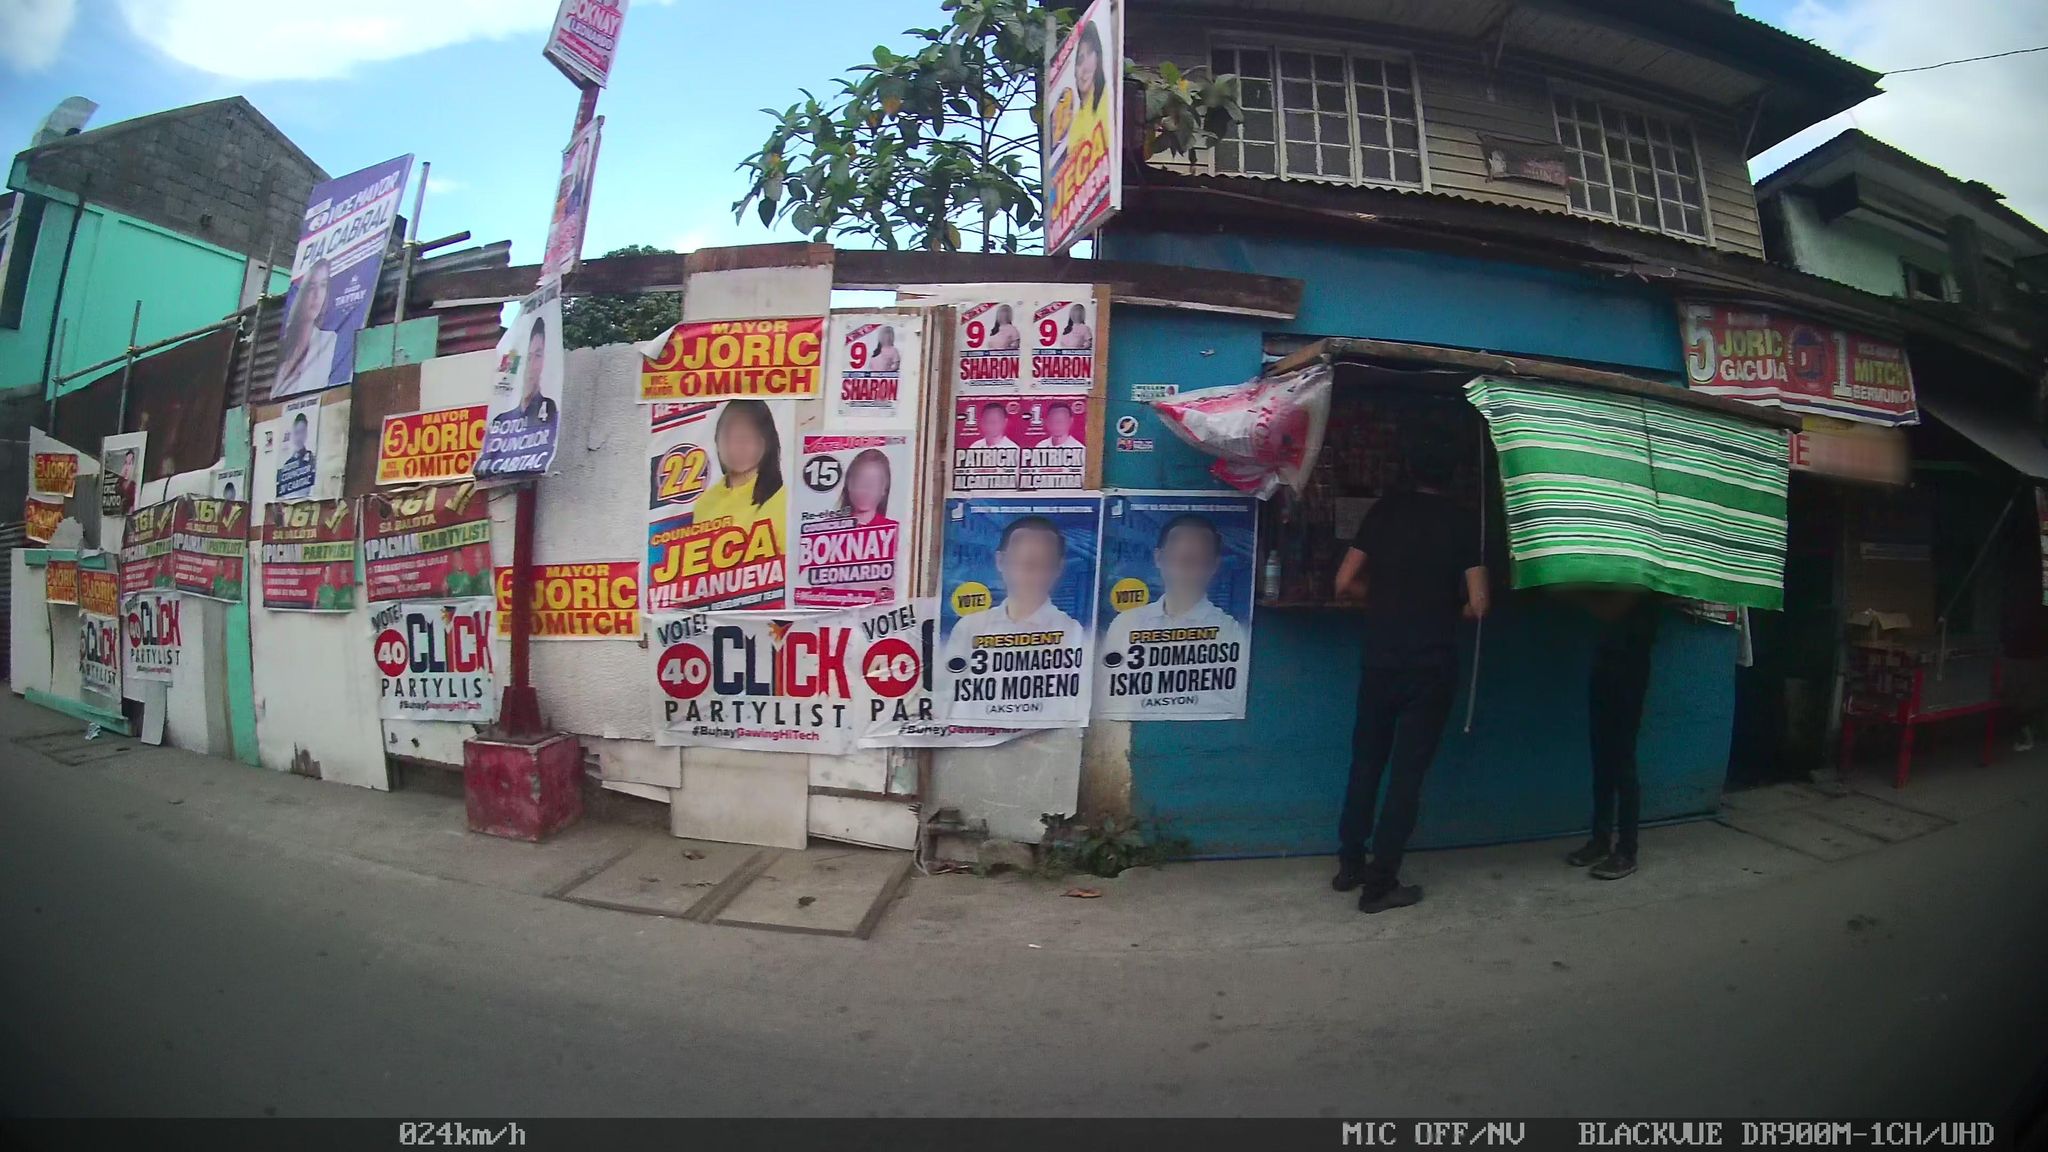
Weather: clear
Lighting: day
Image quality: good
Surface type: walking surface
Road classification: secondary
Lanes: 2
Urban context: urban centre
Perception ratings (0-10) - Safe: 0.82, Lively: 5.67, Beautiful: 0.65, Boring: 2.49, Depressing: 5.11, Wealthy: 3.26